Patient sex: F
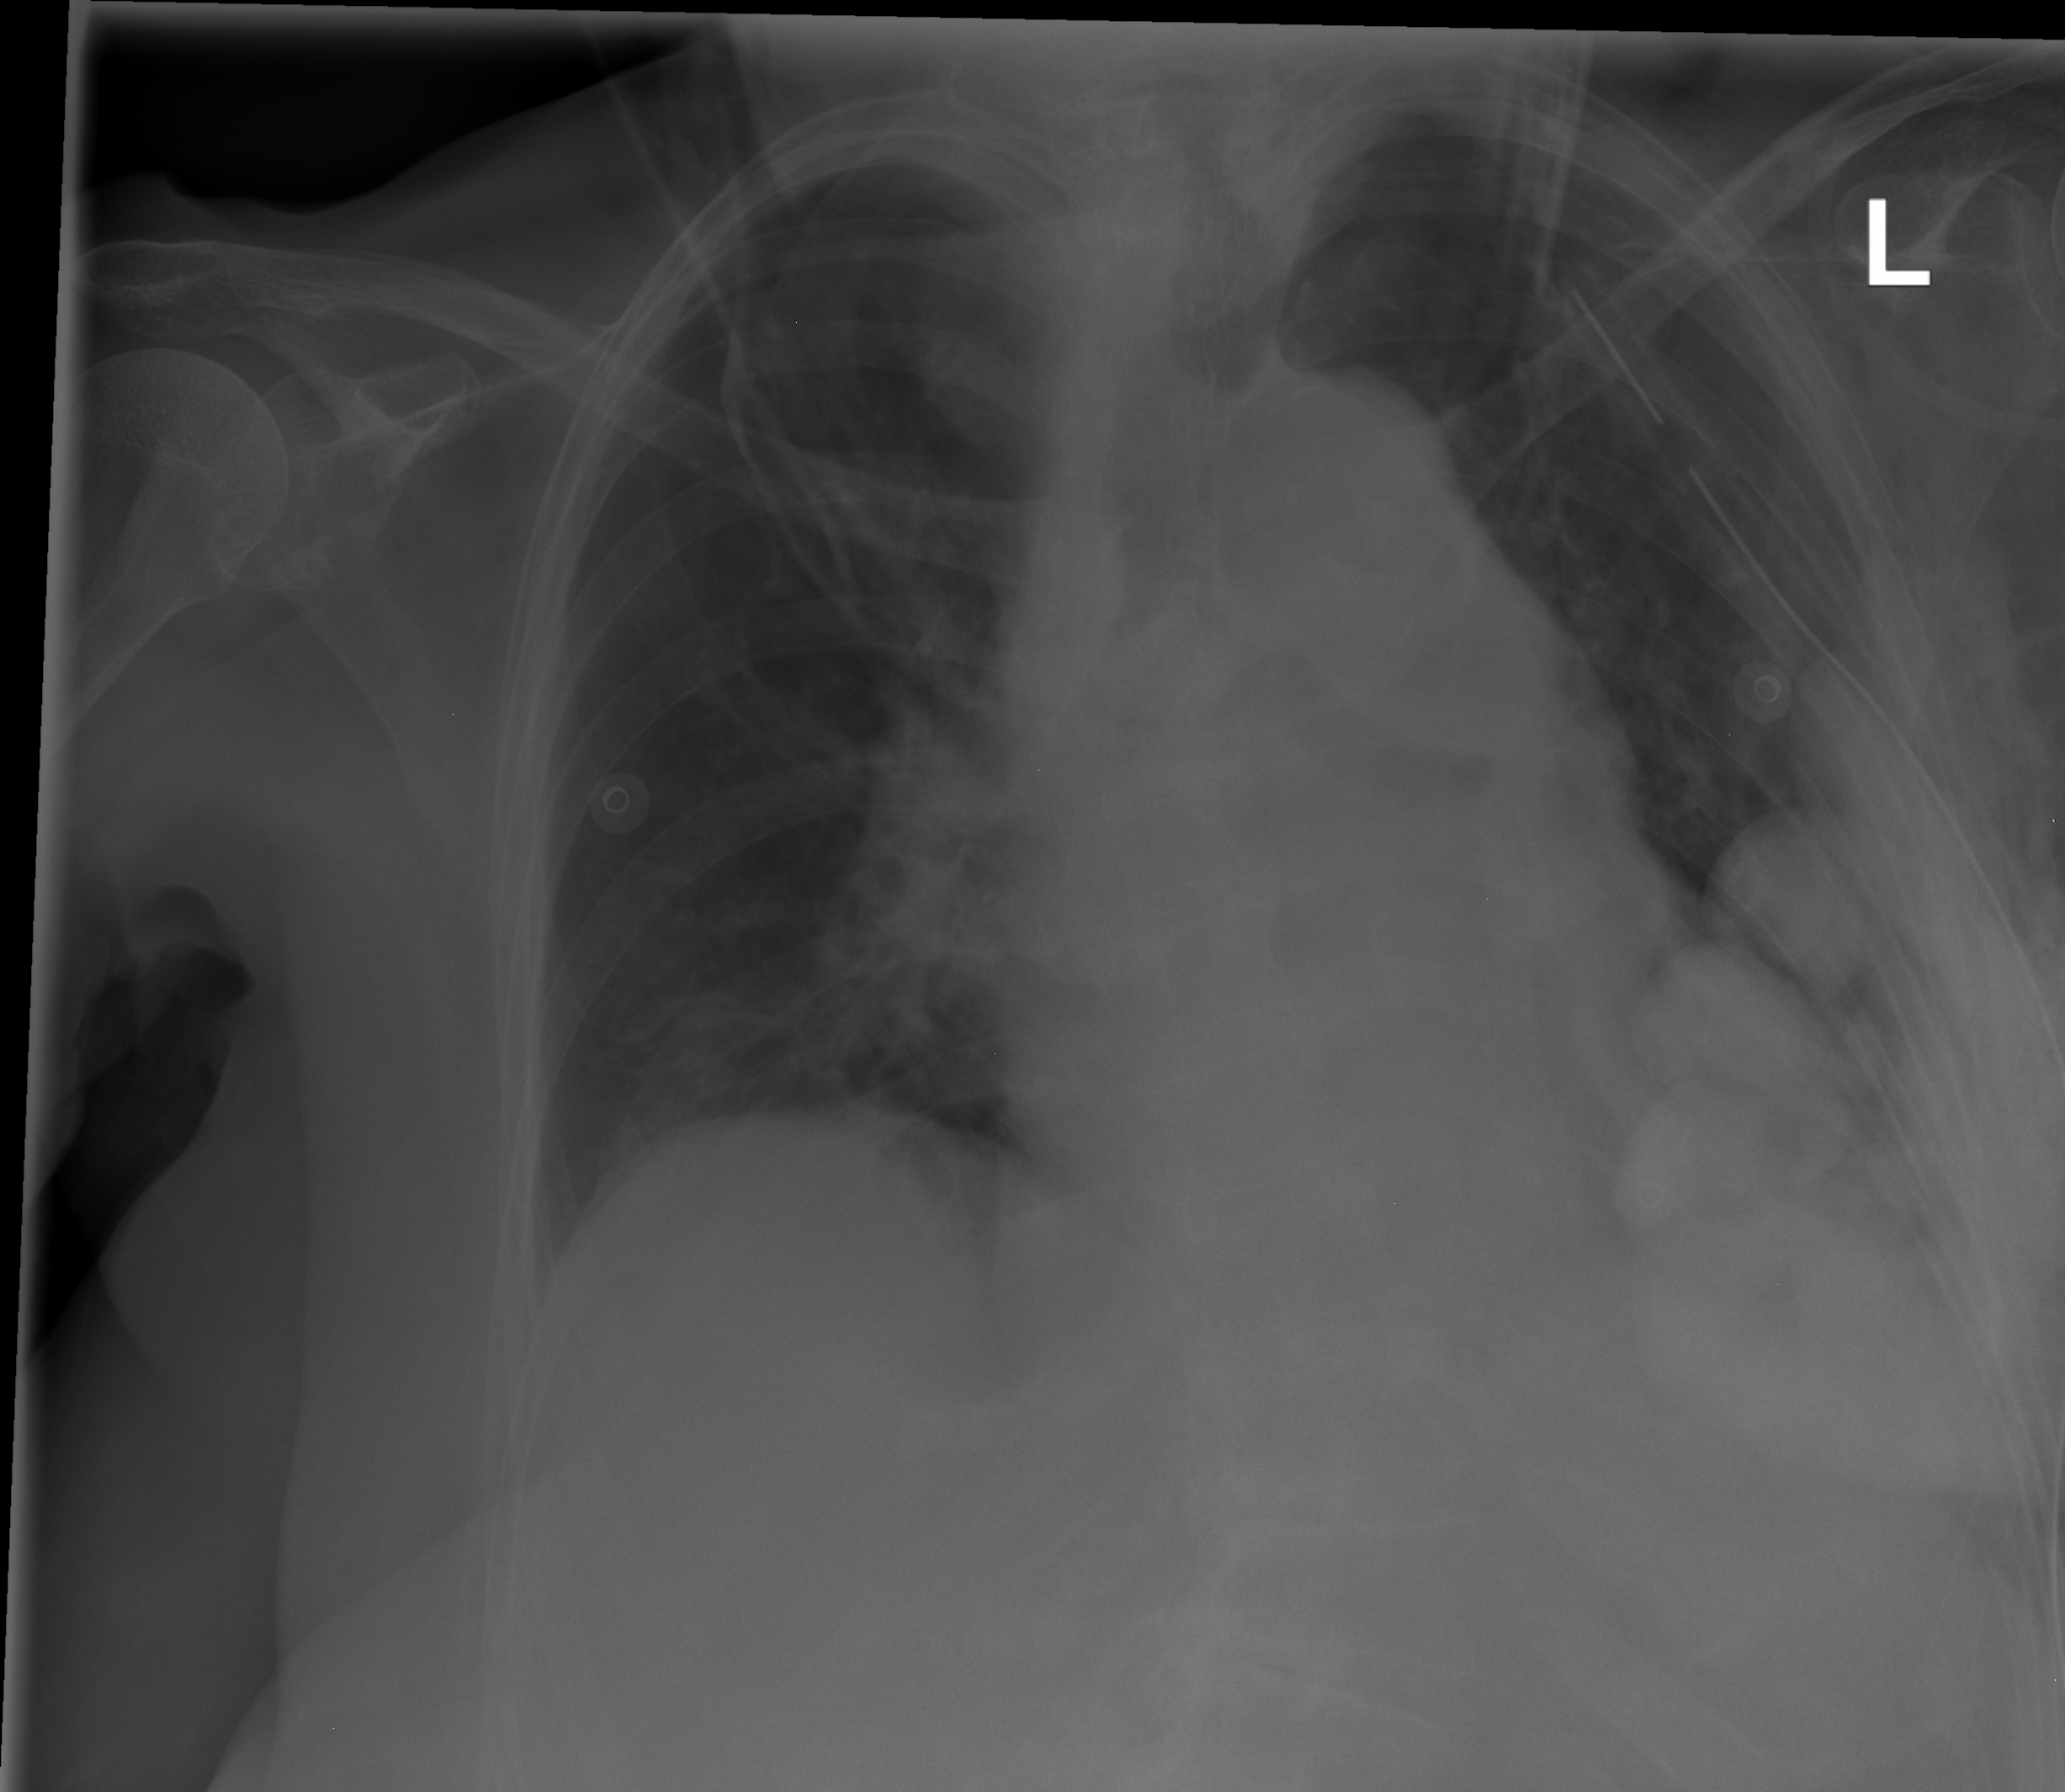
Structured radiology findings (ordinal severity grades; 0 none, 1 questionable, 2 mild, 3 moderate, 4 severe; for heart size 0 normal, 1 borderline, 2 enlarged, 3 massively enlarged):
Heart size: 2
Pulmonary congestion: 0
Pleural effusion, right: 0
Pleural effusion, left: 0
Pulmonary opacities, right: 0
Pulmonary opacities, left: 2
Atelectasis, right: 2
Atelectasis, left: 2